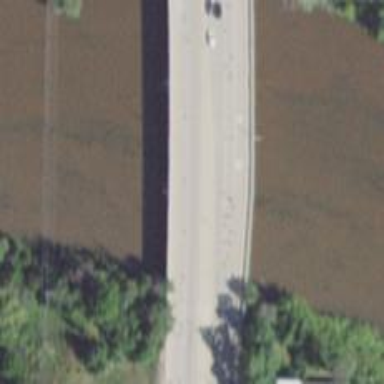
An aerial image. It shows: Trestle bridge over footway road.